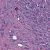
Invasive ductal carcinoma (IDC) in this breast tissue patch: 1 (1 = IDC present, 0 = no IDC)